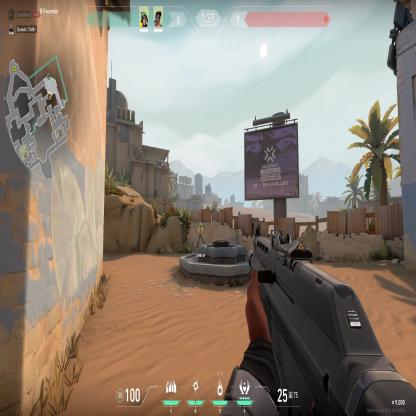
Label: teammate